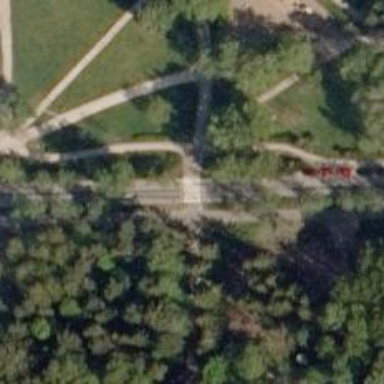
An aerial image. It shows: Crossing on asphalt cycleway.